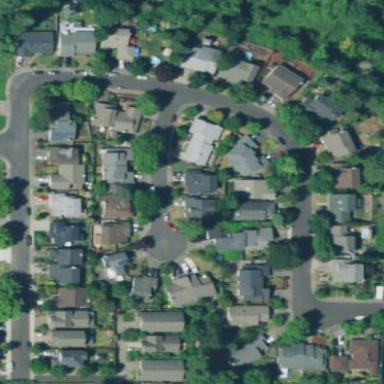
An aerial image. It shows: Residential area composed of single-family homes.